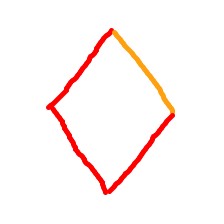
Shape: rhombus